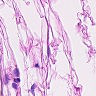
Metastatic tissue present: no